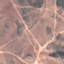
Land use / land cover: HerbaceousVegetation